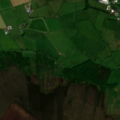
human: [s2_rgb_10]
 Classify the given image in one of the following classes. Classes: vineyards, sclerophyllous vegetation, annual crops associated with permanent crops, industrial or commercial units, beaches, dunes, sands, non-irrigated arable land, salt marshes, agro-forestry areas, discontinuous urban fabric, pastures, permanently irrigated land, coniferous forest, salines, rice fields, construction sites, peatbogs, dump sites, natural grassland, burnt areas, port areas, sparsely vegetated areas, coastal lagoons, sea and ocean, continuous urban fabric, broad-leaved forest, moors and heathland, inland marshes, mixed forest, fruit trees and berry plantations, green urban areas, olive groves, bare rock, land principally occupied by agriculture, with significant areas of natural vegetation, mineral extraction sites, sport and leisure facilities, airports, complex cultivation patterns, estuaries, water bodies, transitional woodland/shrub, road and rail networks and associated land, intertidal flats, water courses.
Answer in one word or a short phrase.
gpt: non-irrigated arable land, pastures, land principally occupied by agriculture, with significant areas of natural vegetation, peatbogs